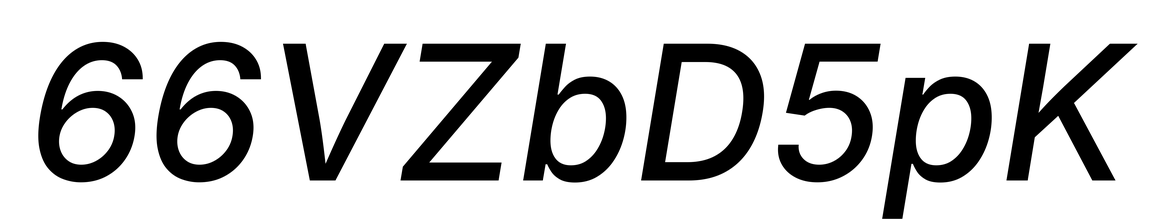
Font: Inter-Italic_Medium_Italic